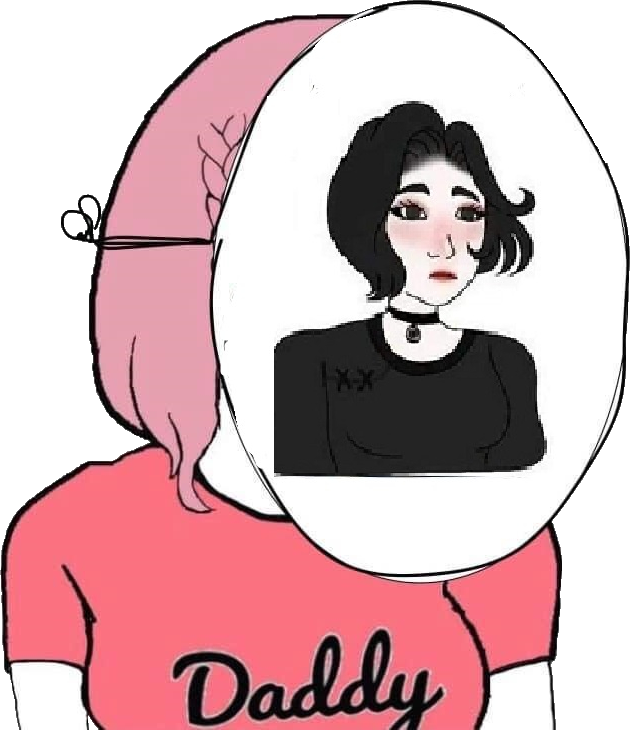
Label: 5_Daddys_Girl